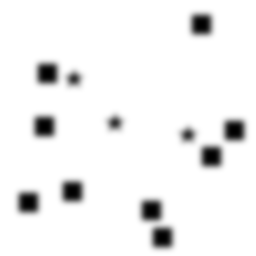
Squares: 9
Triangles: 0
Stars: 3
Total shapes: 12